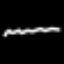
Label: squiggle